Question: I have a distribution provisioning profile and I have successfully Archived the project but when I am trying to distribute the archive, the provisioning profile is not showing up in the list of Code Signing Identity! I have deleted the archive, restarted X Code, and created archive many times but still I am facing the same issue. I can't see the distribution provisioning in the list with which I have created the Archive but showing the development provisioning with same identifier. Please take a look on the image and please help!
Thanks-

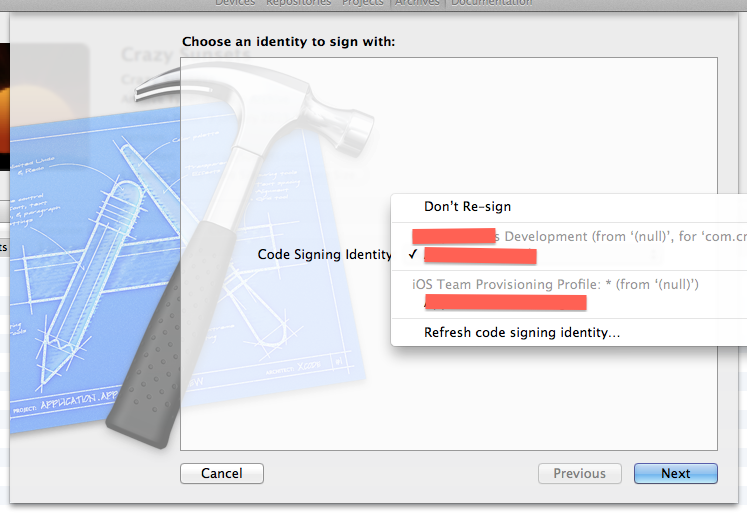
Answer: In order to see your provisioning profile in that list you need to run a valid p12 certificate for that particular provisioning profile.
Try re-checking the p12 file of that provisioning profile and run it again.